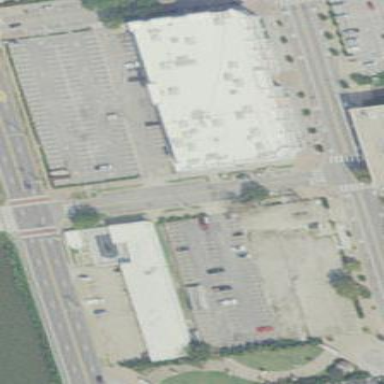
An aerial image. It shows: Retail area.